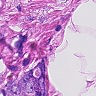
Metastatic tissue present: yes